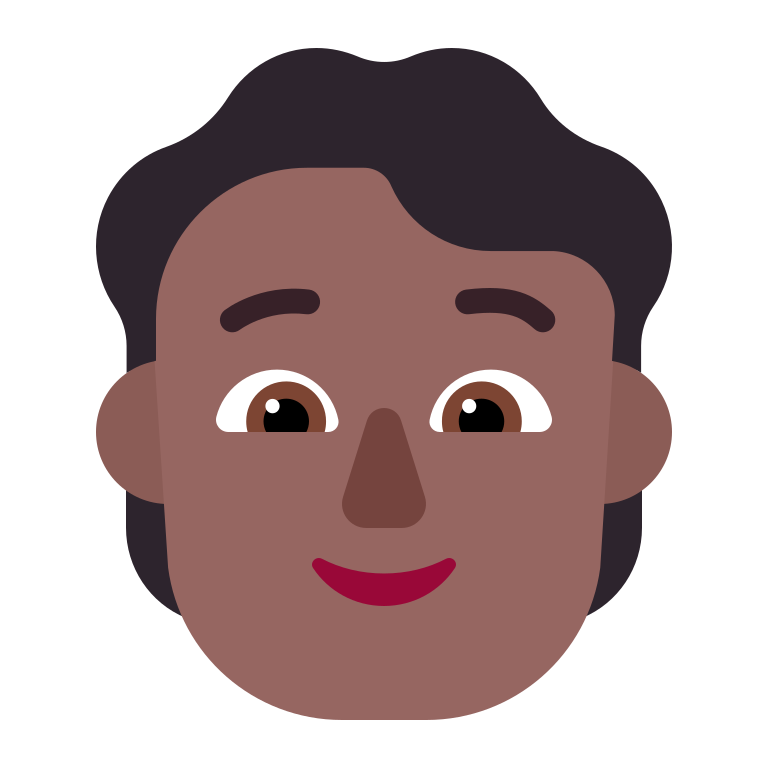
person flat  dark